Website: apple
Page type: receipt
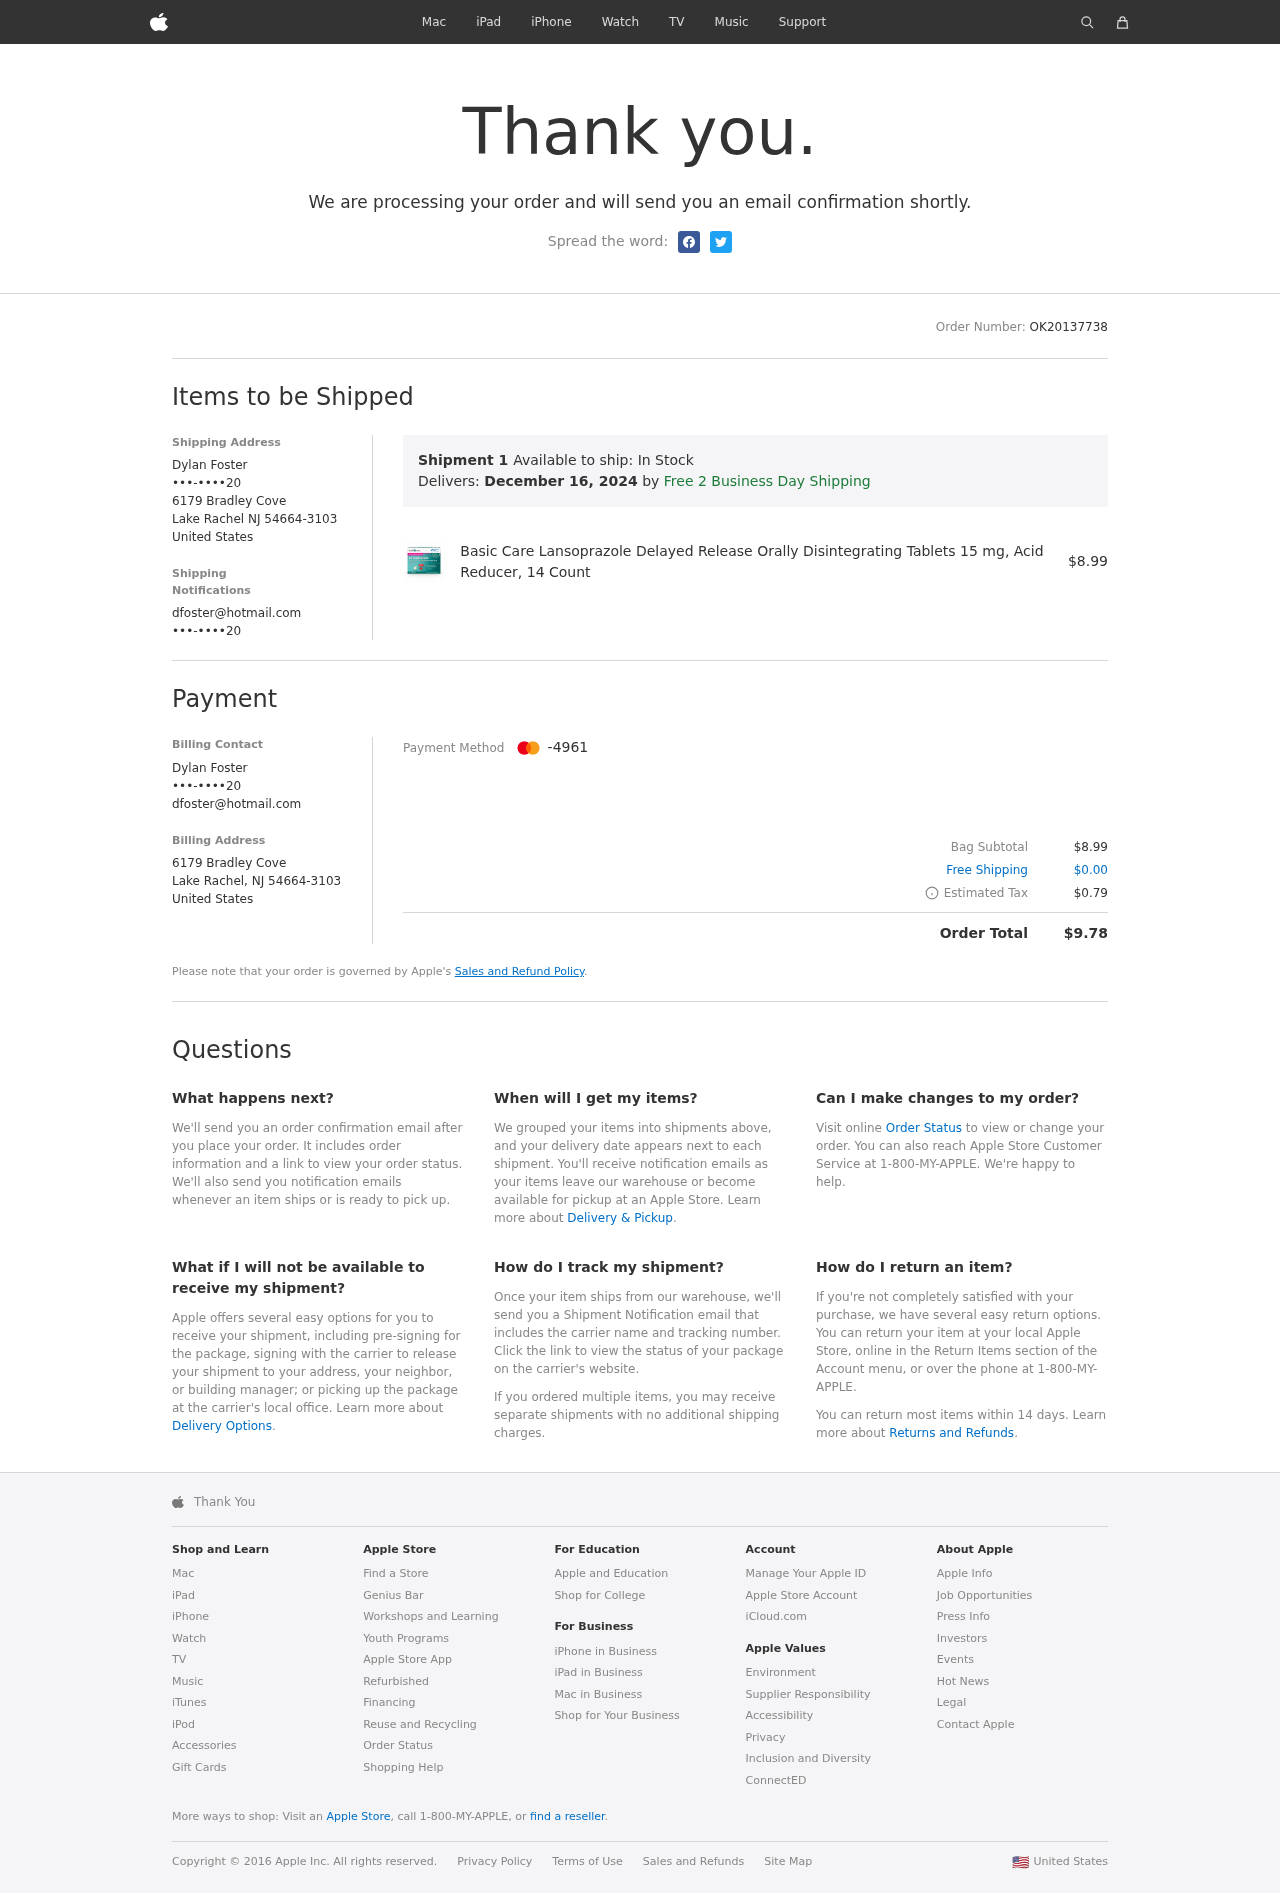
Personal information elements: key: PII_CARD_LAST4
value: -4961
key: PII_CITY
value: Lake Rachel
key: PII_COUNTRY
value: United States
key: PII_EMAIL
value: dfoster@hotmail.com
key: PII_EMAIL2
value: dfoster@hotmail.com
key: PII_FULLNAME
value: Dylan Foster
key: PII_FULLNAME2
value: Dylan Foster
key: PII_PHONE
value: •••-••••20
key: PII_PHONE2
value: •••-••••20
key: PII_PHONE3
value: •••-••••20
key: PII_POSTCODE_FULL
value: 54664-3103
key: PII_STATE_ABBR
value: NJ
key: PII_STREET
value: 6179 Bradley Cove
Product elements: key: PRODUCT1_NAME
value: Basic Care Lansoprazole Delayed Release Orally Disintegrating Tablets 15 mg, Acid Reducer, 14 Count
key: PRODUCT1_PRICE
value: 8.99
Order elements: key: ORDER_ID
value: OK20137738
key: ORDER_DELIVERY_DATE
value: December 16, 2024
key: ORDER_SUBTOTAL
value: $8.99
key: ORDER_SHIPPING_COST
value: $0.00
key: ORDER_TAX
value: $0.79
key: ORDER_TOTAL
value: $9.78